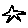
Label: star